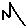
Label: zigzag